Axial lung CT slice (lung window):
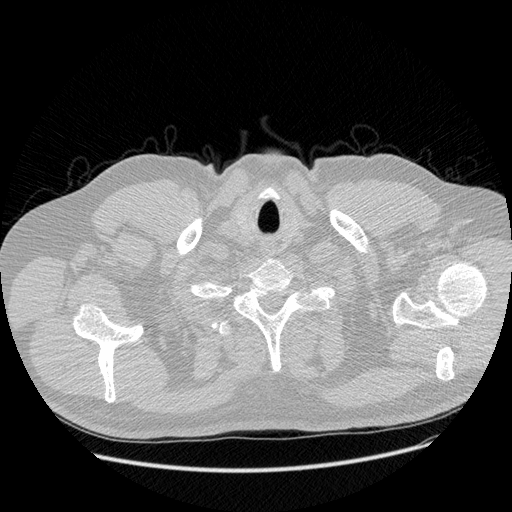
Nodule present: no